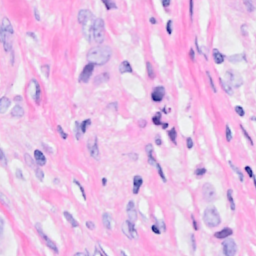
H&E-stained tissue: Breast